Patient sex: M
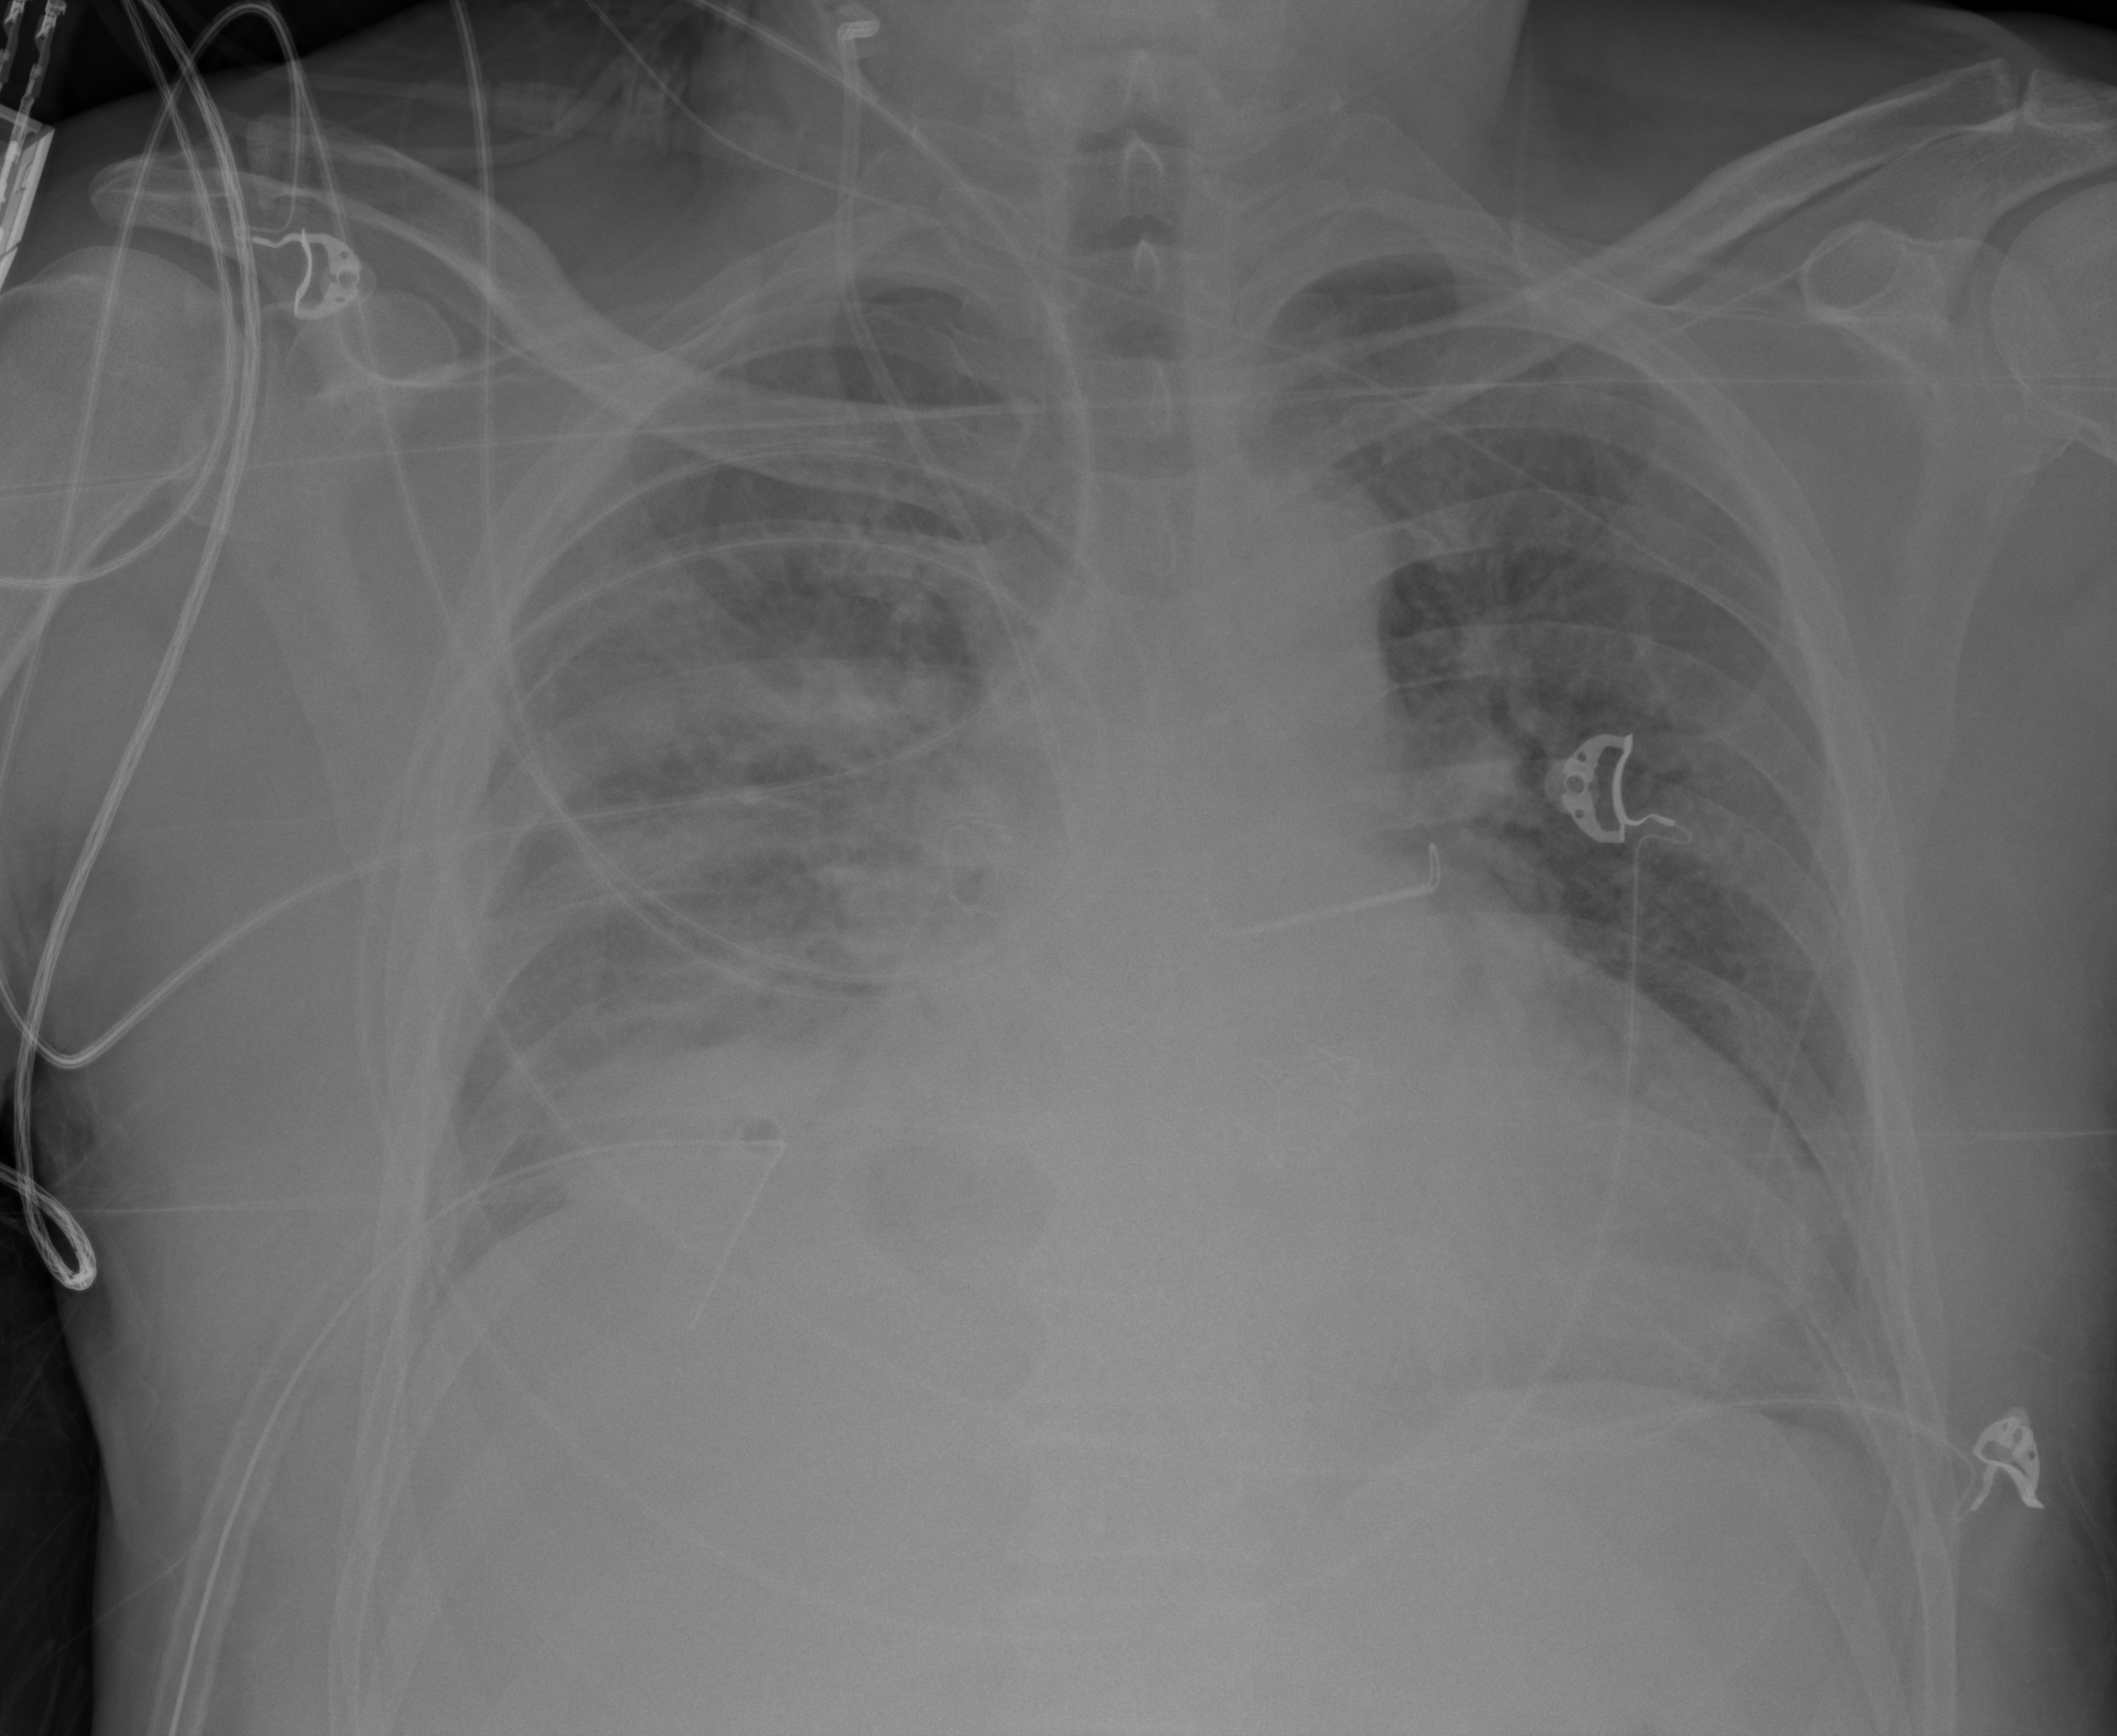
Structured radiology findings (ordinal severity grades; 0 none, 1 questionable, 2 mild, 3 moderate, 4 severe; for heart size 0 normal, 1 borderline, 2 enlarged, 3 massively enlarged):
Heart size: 2
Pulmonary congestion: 3
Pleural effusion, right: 2
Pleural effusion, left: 2
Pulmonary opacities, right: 1
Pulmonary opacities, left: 1
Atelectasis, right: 3
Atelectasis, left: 2